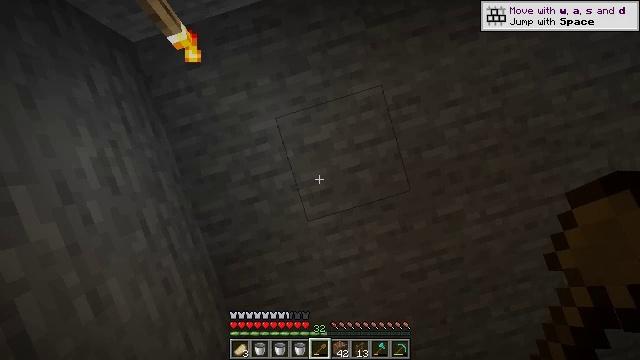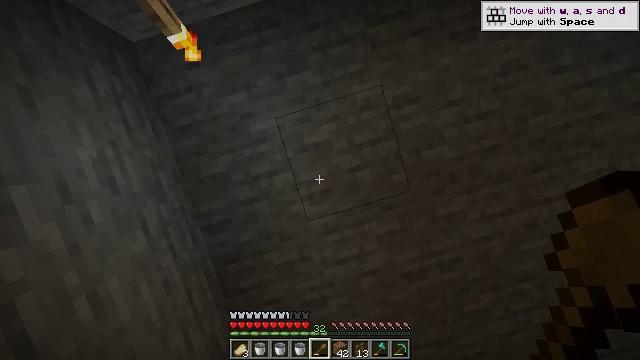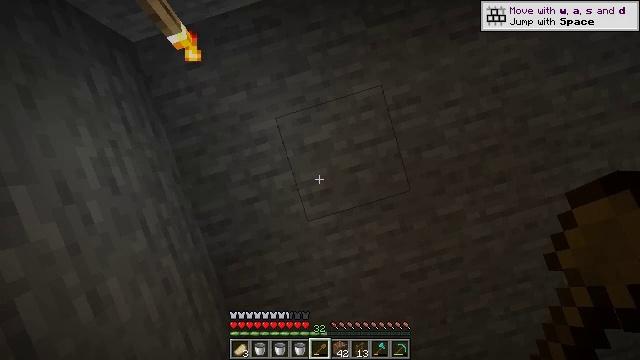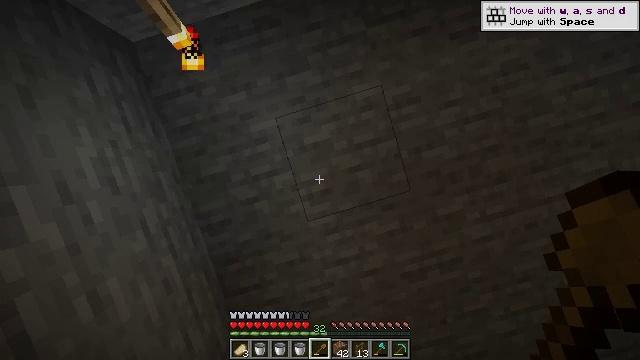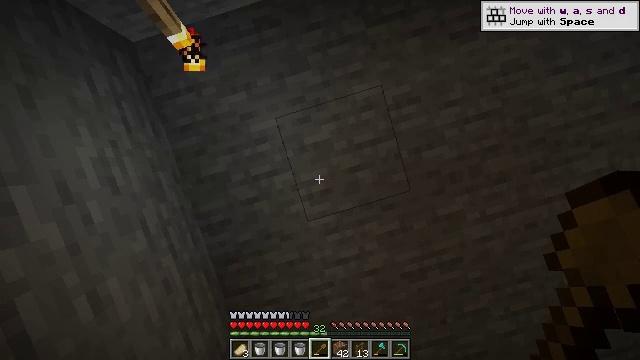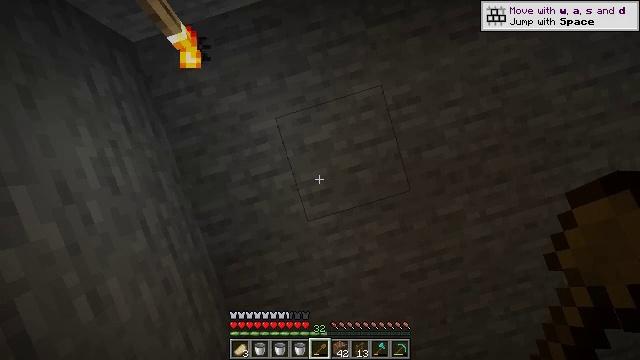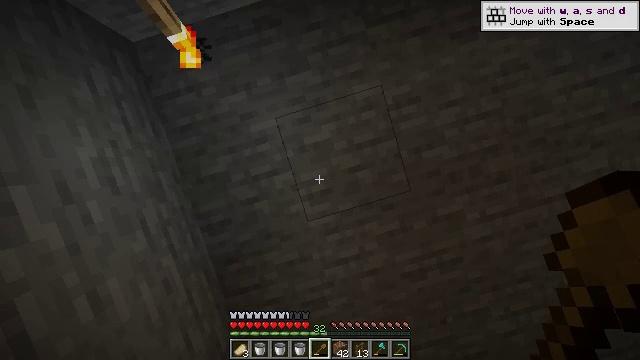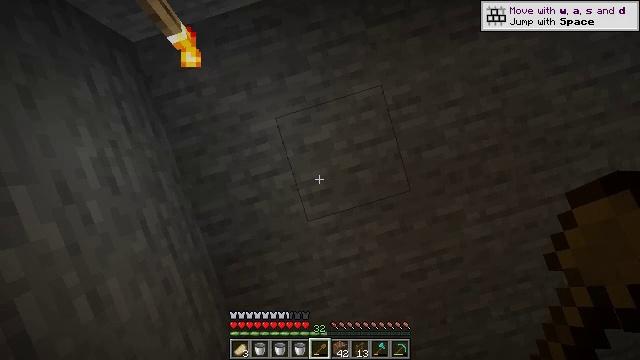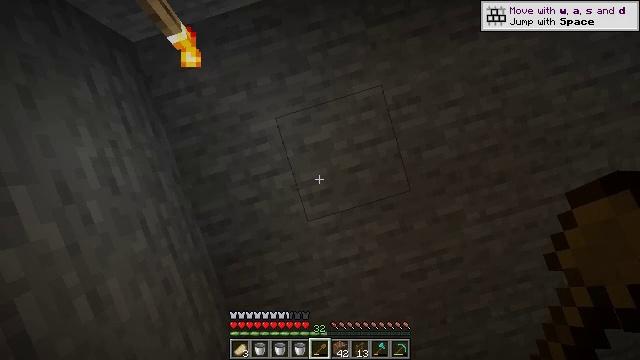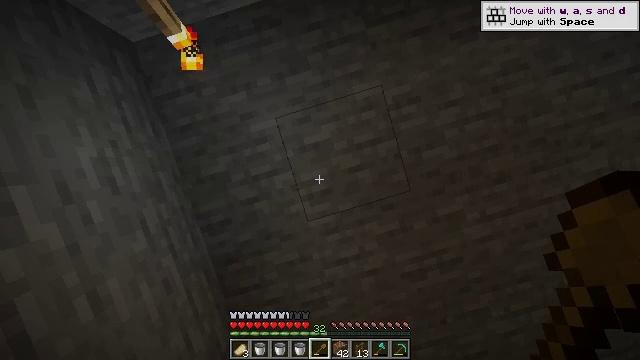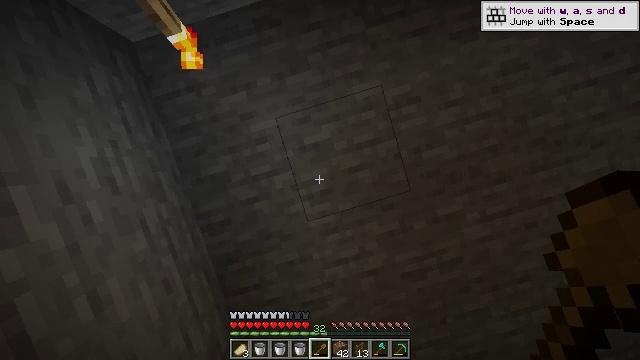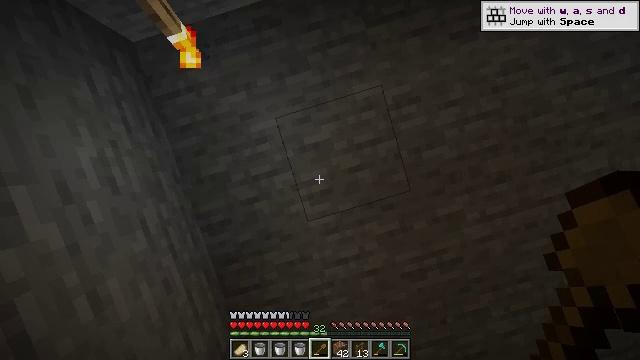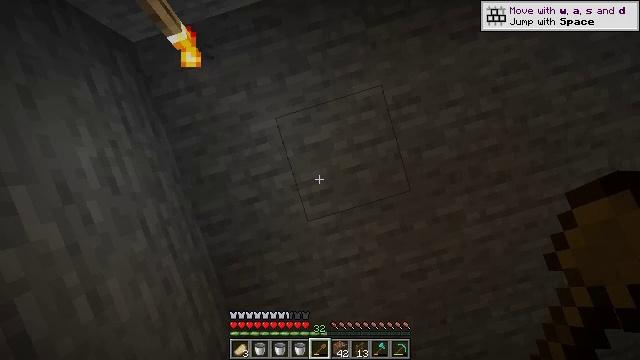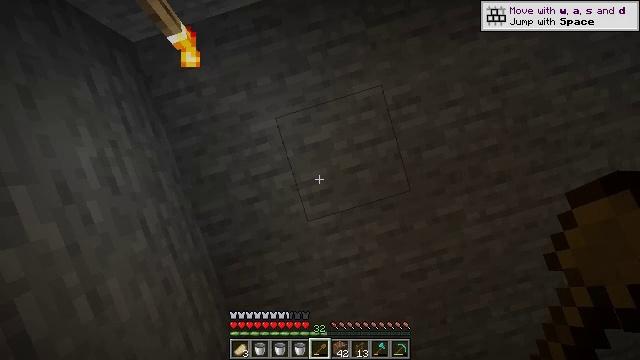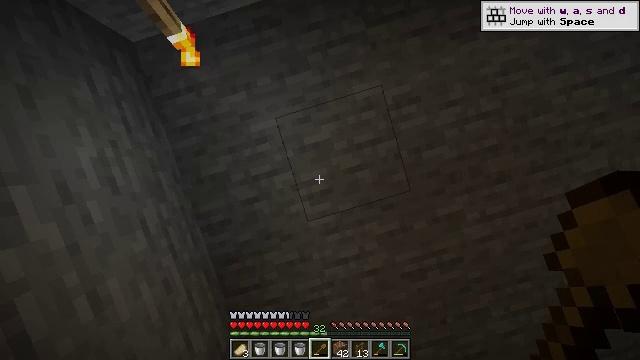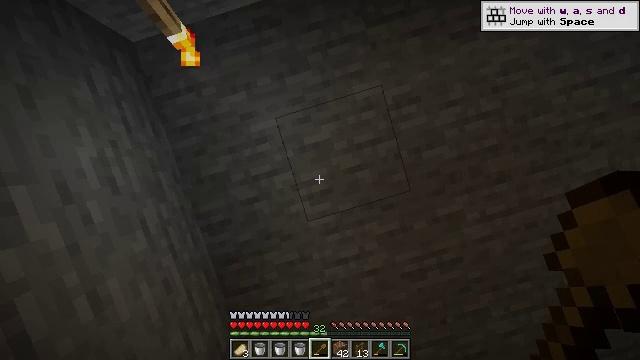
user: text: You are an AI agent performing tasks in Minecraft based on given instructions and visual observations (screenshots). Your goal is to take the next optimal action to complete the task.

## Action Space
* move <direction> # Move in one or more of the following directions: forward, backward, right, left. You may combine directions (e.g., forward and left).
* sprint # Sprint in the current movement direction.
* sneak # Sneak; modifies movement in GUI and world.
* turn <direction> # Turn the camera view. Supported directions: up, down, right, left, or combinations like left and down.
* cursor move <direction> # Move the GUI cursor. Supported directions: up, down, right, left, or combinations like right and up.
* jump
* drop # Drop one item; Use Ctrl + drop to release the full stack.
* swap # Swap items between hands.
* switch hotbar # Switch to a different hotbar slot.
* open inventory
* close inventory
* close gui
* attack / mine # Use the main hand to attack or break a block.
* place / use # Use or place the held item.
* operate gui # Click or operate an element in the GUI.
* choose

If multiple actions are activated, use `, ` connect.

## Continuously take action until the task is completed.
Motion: motion action
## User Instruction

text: Break the potato plant to gather potatoes.
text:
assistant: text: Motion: no_op
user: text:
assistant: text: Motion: no_op
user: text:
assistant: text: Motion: no_op
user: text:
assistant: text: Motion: no_op
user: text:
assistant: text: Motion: no_op
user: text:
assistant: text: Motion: no_op
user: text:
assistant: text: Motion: no_op
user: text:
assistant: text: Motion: no_op
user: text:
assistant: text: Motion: no_op
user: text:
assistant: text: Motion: no_op
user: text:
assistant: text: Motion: no_op
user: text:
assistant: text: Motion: no_op
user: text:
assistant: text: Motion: no_op
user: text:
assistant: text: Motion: no_op
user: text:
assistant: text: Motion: no_op
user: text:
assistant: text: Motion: no_op
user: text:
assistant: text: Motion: no_op
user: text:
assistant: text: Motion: no_op
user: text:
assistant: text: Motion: no_op
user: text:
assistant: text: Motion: no_op
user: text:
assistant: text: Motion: no_op
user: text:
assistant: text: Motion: no_op
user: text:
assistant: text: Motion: no_op
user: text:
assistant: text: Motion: no_op
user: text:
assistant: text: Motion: no_op
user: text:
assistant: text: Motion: no_op
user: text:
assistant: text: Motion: no_op
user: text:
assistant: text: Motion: no_op
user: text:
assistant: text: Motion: no_op
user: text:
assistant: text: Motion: no_op